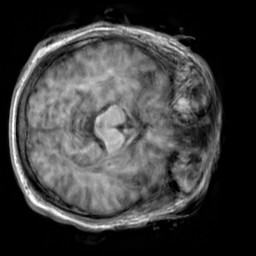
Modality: T1w
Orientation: axial
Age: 33
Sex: male
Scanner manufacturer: siemens
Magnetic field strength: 3 T
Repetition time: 2.3 s
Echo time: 0.00303 s